Question: I've scoured the internet for the past two weeks and tried so many different ways that I'm beginning to think this might not be possible via a web service task in SSIS. I've created a web service task in SSIS by using a provided WSDL - see screenshot below.

As you can see the requirement for this web service method is to pass in an XML node which contains filter items like so:
'''
<FilterItems><FilterItem FilterItemId="12345">4/20/2015 12:00:00 AM</FilterItem></FilterItems>
'''
This "FilterItems" node is to be nested in between another XML element named "TemplateValues" - see soap body:
'''
<soap:Body>
<GetReportResults xmlns="https://service.service.com">
<username>string</username>
<password>string</password>
<reportId>int</reportId>
<templateValues>xml</templateValues>
</GetReportResults>
'''
The problem I'm facing is that when I go to chose a data type in the variable list in SSIS, there is no XML data type so I have to use a string. The funny part is that I can use SOAPUI and call the same method with no issues just by passing in:
'''
<FilterItems><FilterItem FilterItemId="12345">4/20/2015 12:00:00 AM</FilterItem></FilterItems>
'''
Here is the SOAPUI call that I am able to use:
'''
<soapenv:Envelope xmlns:soapenv="http://schemas.xmlsoap.org/soap/envelope/" xmlns:ser="https://service.servicename.com">
<soapenv:Header/>
<soapenv:Body>
<ser:GetReportResults>
<!--Optional:-->
<ser:username>username</ser:username>
<!--Optional:-->
<ser:password>12343</ser:password>
<ser:reportId>000</ser:reportId>
<!--Optional:-->
<ser:templateValues>
<FilterItems><FilterItem FilterItemId="12345">4/20/2015 12:00:00 AM</FilterItem></FilterItems>
</ser:templateValues>
</ser:GetReportResults>
</soapenv:Body>
</soapenv:Envelope>
'''
As you can see, I've just pasted the xml in between the element and SOAPUI processes the request with no problem - so why can't SSIS web service task process this same request?
My thoughts are that since SSIS is forcing me to use a string variable to store the xnlNode that certain characters are being parsed. Here are the results of the variable when I debug and run the web service task:
'''
Value <FilterItems><FilterItem FilterItemId="12345">4/20/2015 12:00:00 AM</FilterItem></FilterItems>
'''
The debugging results show that the quotes have been escaped and I believe this is part of the problem. Here are some other things I've tried:
Passing in entirely encoded XML(also tried using CDATA):
'''
&lt;FilterItems&gt;&lt;FilterItem FilterItemId=&quot;12345&quot;&gt;4/20/2015 12:00:00 AM&lt;/FilterItem&gt;&lt;/FilterItems&gt;
'''
I also tried creating a SQL task and when executed would grab the xml and add it to a variable. Once again at runtime, escape characters were added in for the quotes causing the method not to execute. I'm finding it hard to believe that this is not a common issue and there isn't an easy workaround to passing in XML into a web service task. Is this a fault in SSIS or just something that hasn't been implemented? Help would be much appreciated!
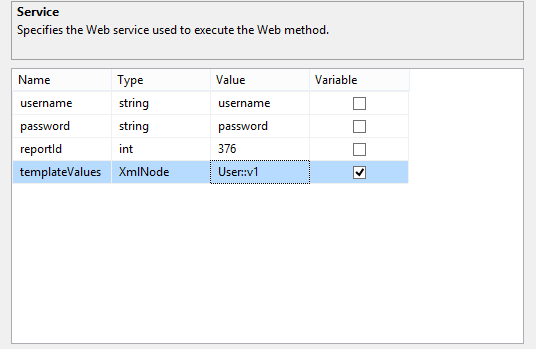
Answer: It looks like the only answer is to change the web service to accept only simple types as parameters. I have scoured the web and there seems to be no way to dynamically create complex types for consumption by the input values in the web service task.
See also: <URL>